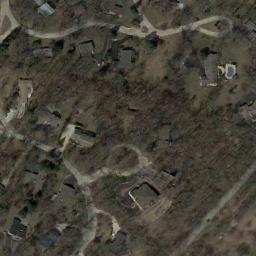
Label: medium_residential